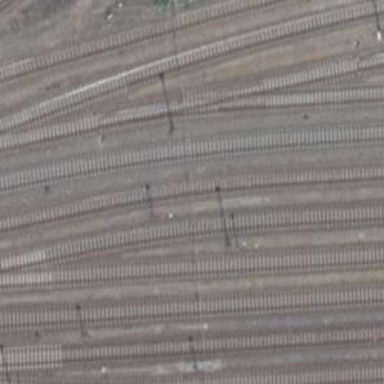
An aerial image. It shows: Railway track with electrified contact lines. This is siding track.